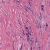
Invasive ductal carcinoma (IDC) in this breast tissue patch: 1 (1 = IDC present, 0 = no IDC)